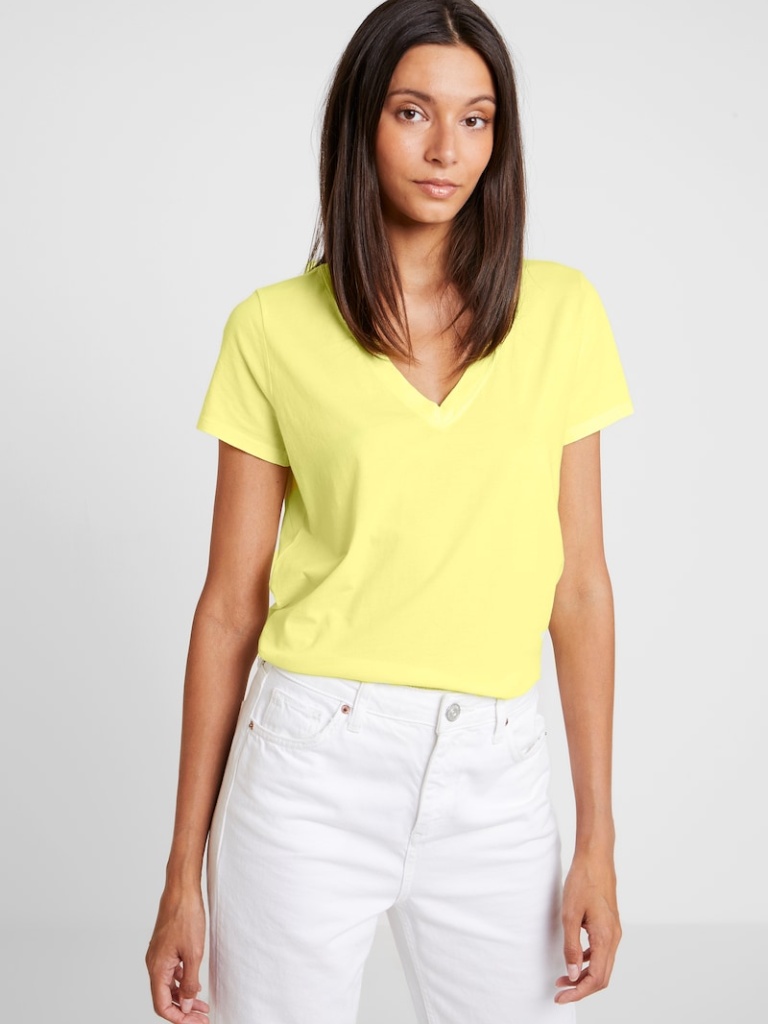
cotton relaxed short sleeve hip length French Tucked v-neck t-shirt